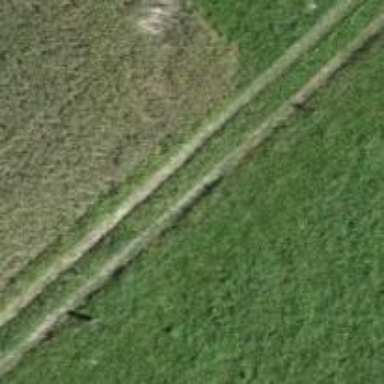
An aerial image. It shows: Track with very rough surface.